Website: walmart
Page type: address-validator
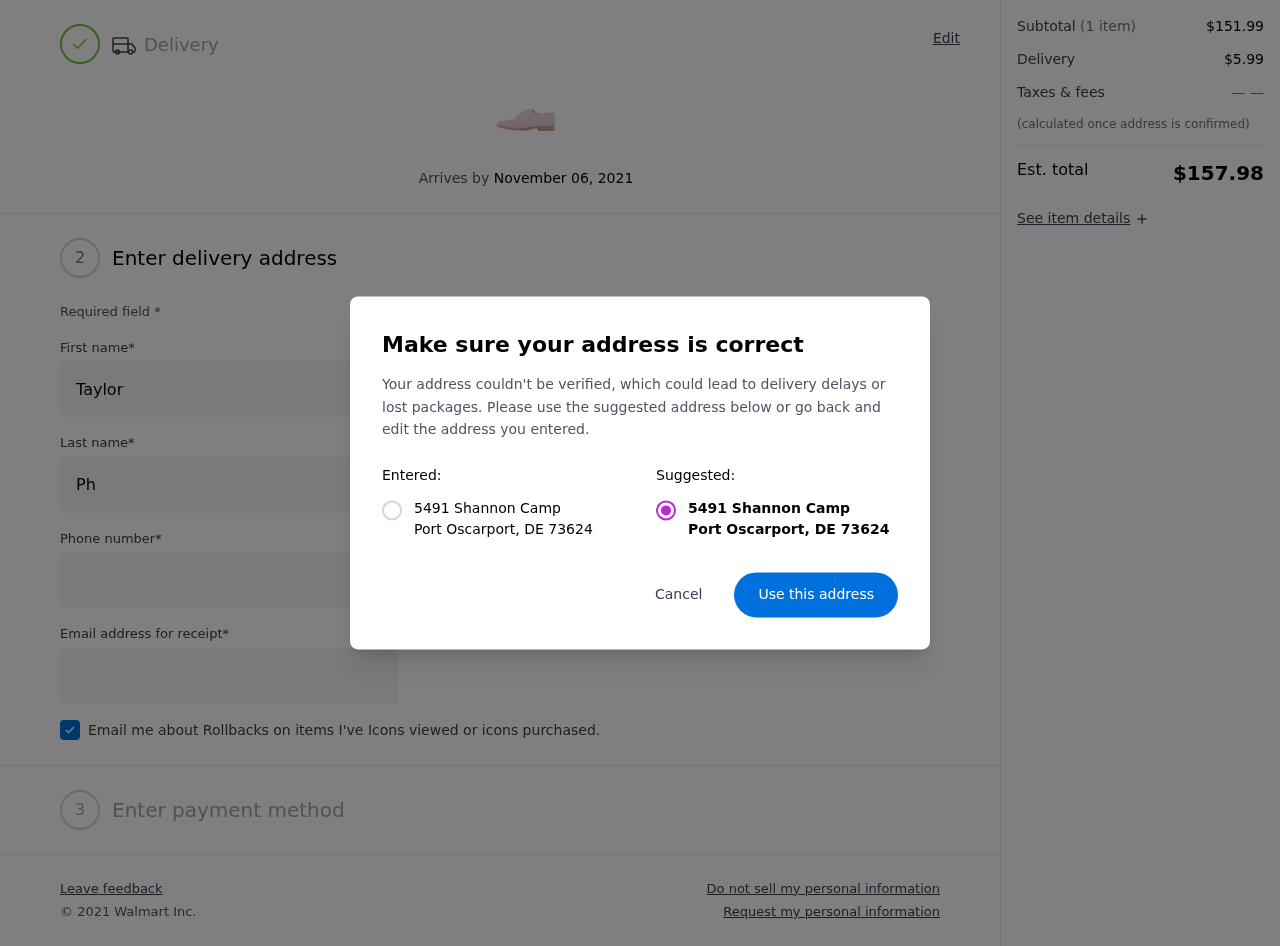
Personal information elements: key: PII_CITY
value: Port Oscarport
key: PII_POSTCODE
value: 73624
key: PII_STATE_ABBR
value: DE
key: PII_STREET
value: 5491 Shannon Camp
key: PII_FIRSTNAME
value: Taylor
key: PII_LASTNAME
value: Phelps
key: PII_PHONE
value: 7013049421
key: PII_EMAIL
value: taylorphelps@gmail.com
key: PII_POSTCODE_FULL
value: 73624
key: PII_POSTCODE_NUMERIC
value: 73624
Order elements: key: ORDER_DELIVERY_DATE
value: November 06, 2021
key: ORDER_SUBTOTAL
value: $151.99
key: ORDER_SHIPPING_COST
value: $5.99
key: ORDER_TOTAL
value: $157.98